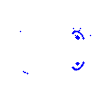
Particle: proton